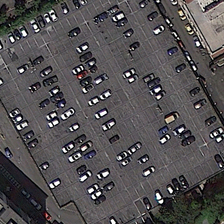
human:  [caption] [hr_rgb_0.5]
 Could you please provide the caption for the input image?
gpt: a lot of cars parked in the parking lot .

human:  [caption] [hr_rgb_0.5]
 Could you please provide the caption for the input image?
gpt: some trees were planted outside the parking lot .

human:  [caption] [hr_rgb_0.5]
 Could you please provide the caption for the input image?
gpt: a lot of cars parked in the parking lot .

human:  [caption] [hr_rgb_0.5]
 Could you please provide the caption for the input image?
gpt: some trees were planted outside the parking lot .

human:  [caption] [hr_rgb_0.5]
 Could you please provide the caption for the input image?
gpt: a lot of cars parked in the parking lot .